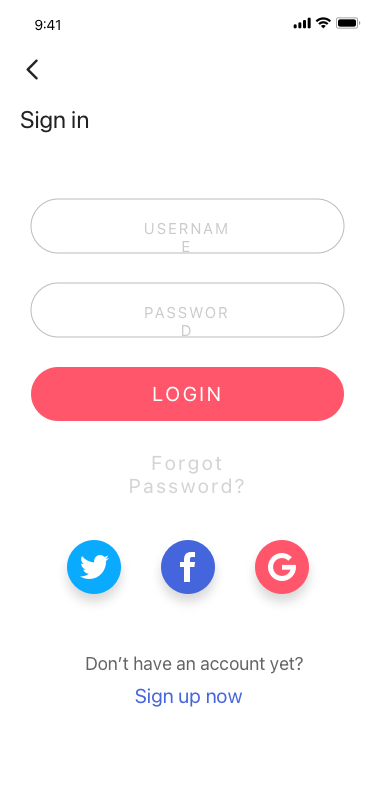
Text in this UI design:
Username
Password
Login
Forgot Password?
Don’t have an account yet?
Sign up now
Sign in